Question: Implemented Select2 in my project. Using the tag feature provided in the plugin. The feature works as suggested in the documentation, however I am stuck at one point.
I have initialized the tag as follows:
HTML
'''
<div class="form-group">
<label for="languages">Languages <span class="mandatory">*</span> :</label>
<input type="text" required="" placeholder="Languages" name="languages" id="languages" class="form-control">
</div>
'''
JS:
'''
$('#languages').select2({
tags: languagenames,
});
'''
lanugagenames data:
'''
[{"id":"1","text":"Afrikaans"},{"id":"2","text":"Albanian"},{"id":"3","text":"Arabic",....}]
'''
On entering characters in the input box, I get suggestions in the drop-down, however I am also getting (screen attached). For example, while trying to enter english, I enter "En" and it is present as one of the suggestions. I checked the data set and there is not entry for "En". I cannot find any particular configuration to stop this extra entry. Any suggestion on how I can prevent this extra entry from appearing?

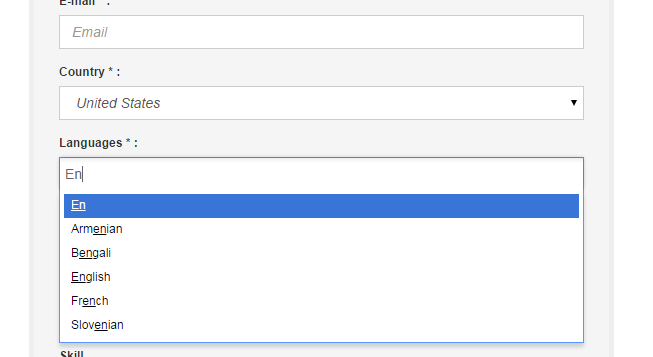
Answer: I didnt know this plugin before, but it looks great.
Try something like this:
'''
$('#languages').select2({
tags: languagenames,
createSearchChoice : function(term){
return false;
}
});
'''